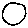
Label: circle